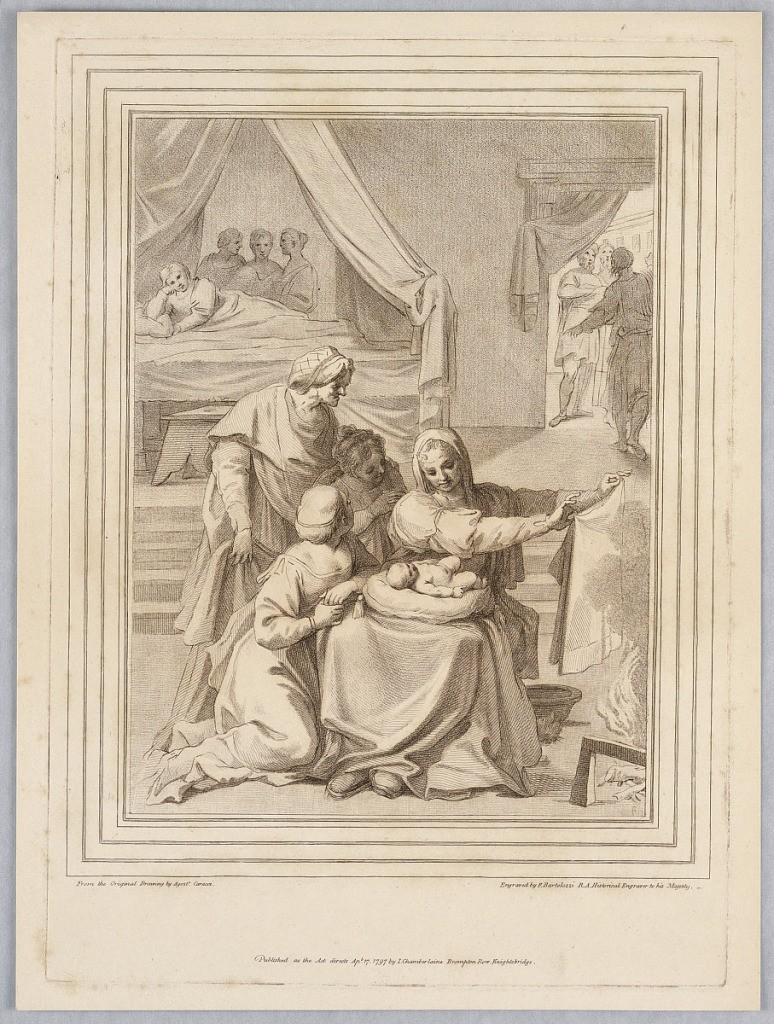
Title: Birth of Pyrrhus
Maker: Francesco Bartolozzi, Italian, active England, 1727–1815
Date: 1797
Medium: Line and stipple engraving in brown ink on white paper
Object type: Print
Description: Pryyhus lies on a cushion in his mother's lap, as she dries a cloth near the fire, right. Three women are looking on, left, while beyond, another is lying on a bed, three figures behind her. To the right, three more in a doorway.